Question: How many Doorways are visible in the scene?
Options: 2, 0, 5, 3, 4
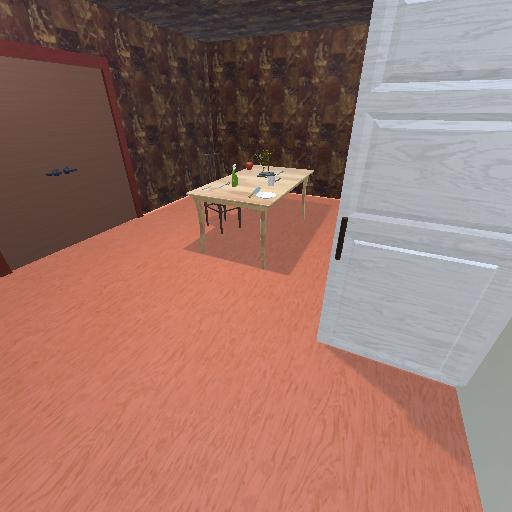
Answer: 2